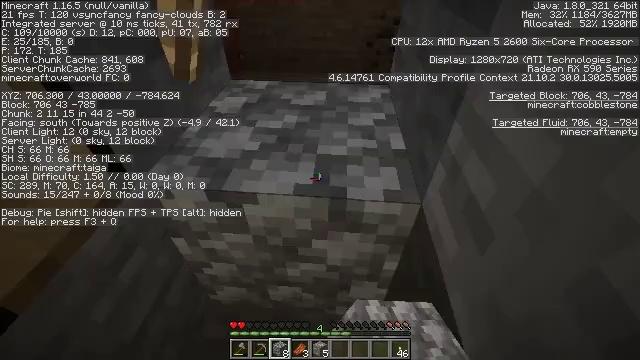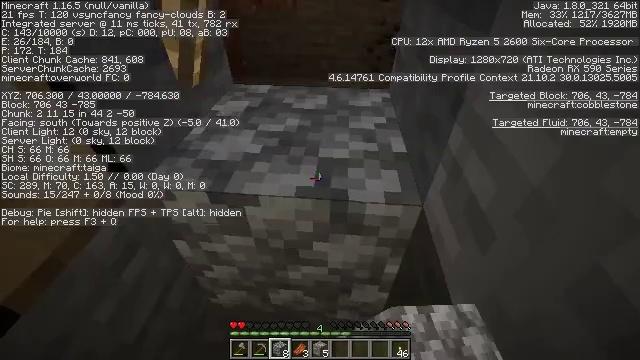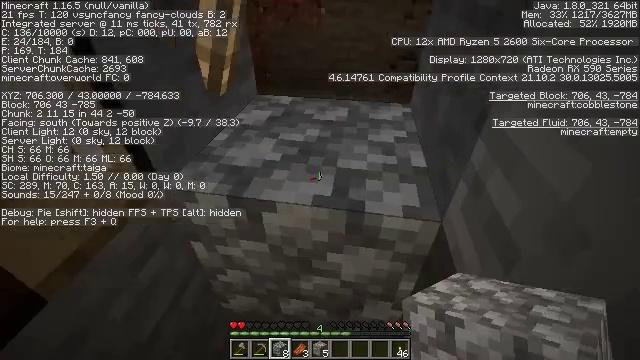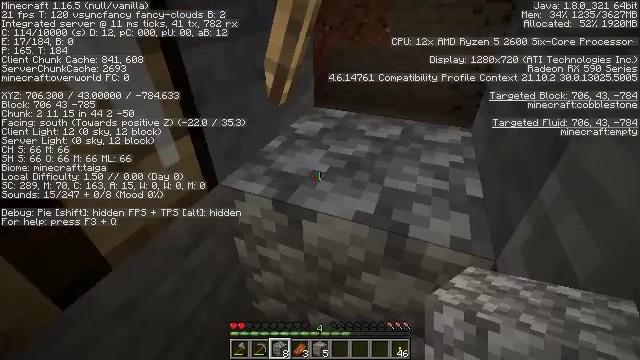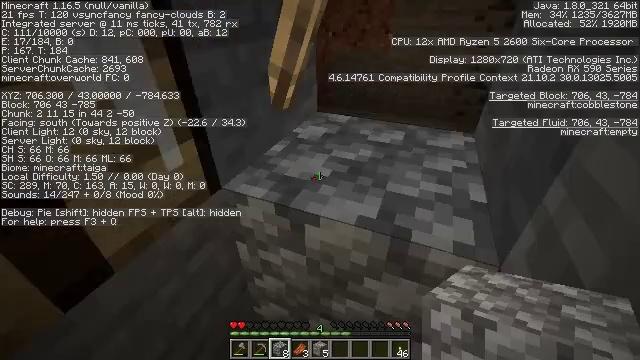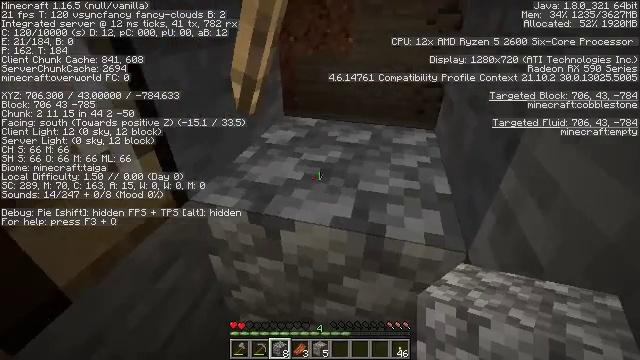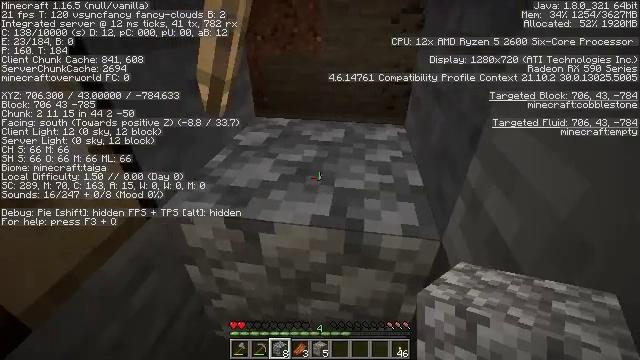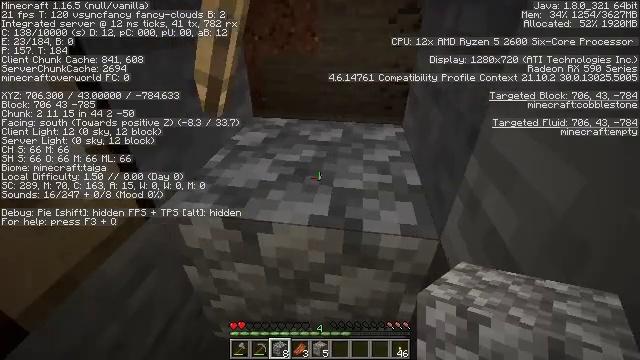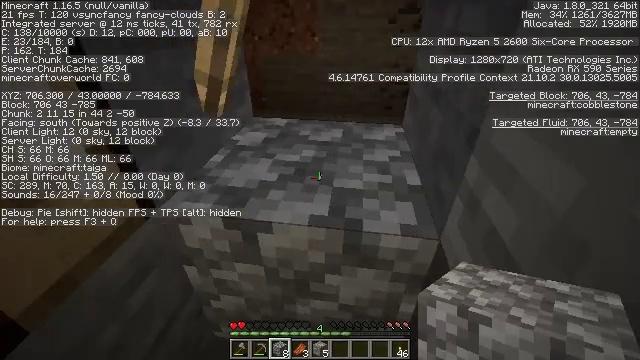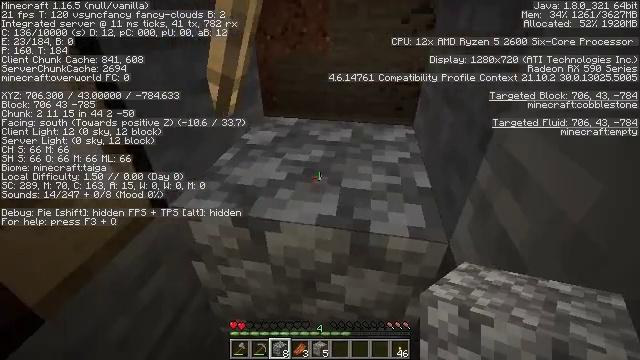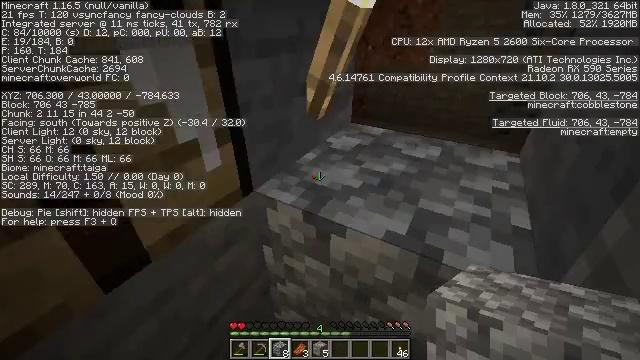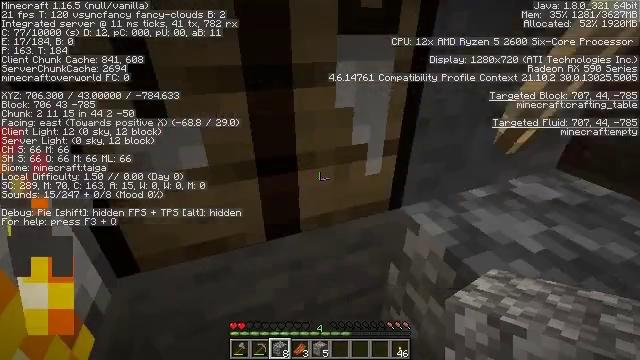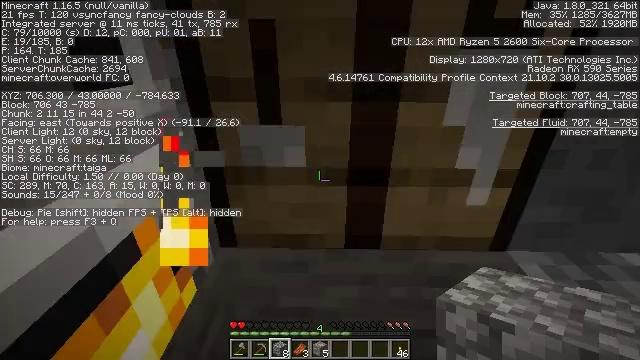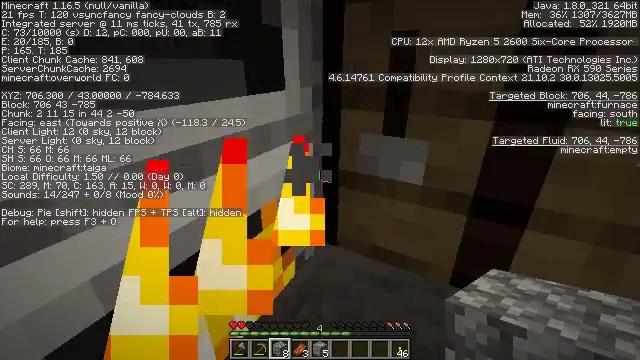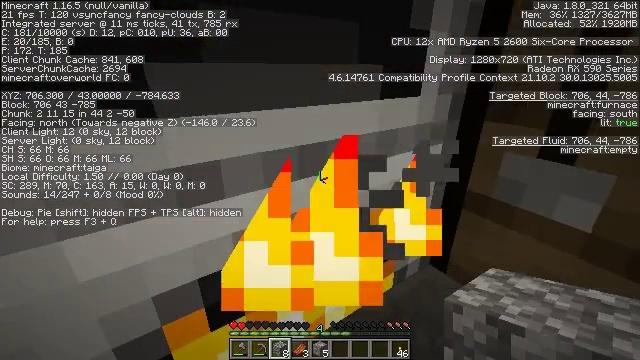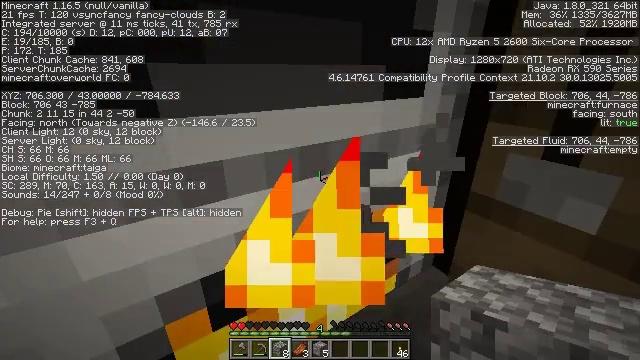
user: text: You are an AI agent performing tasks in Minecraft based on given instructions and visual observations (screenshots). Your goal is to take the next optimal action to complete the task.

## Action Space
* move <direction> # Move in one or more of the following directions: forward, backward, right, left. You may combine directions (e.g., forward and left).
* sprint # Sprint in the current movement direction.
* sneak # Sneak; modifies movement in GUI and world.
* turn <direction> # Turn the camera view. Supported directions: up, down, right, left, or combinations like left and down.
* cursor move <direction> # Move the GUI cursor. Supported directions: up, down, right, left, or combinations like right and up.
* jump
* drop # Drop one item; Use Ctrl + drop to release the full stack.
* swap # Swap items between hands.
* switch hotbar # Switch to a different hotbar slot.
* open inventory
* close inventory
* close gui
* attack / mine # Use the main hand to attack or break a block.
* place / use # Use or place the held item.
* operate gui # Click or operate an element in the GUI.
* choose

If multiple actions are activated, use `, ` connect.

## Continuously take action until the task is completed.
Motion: motion action
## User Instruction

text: craft item air
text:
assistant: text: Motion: turn up
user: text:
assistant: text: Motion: turn left and up
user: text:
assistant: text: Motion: turn left and up
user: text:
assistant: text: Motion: turn up
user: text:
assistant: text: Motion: turn right
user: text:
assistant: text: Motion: turn right
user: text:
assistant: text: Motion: no_op
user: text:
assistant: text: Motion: no_op
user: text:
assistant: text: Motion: turn left
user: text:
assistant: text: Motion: turn left and up
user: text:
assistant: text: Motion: turn left and up
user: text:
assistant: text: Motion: turn left and up
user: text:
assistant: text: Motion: turn left and up
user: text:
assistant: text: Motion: turn left
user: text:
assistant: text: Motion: no_op
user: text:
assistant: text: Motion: no_op
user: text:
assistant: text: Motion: no_op
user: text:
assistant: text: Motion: no_op
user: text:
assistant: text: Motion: turn left and up
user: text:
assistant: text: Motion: turn left, use / place
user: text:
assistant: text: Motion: use / place
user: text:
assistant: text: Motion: use / place
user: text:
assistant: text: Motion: no_op
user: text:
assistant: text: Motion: no_op
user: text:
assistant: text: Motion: open gui
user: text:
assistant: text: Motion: sneak
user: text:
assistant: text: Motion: sneak, cursor move right
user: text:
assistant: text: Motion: sneak, cursor move right
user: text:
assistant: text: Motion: sneak, cursor move right
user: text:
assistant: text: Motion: sneak